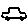
Label: car